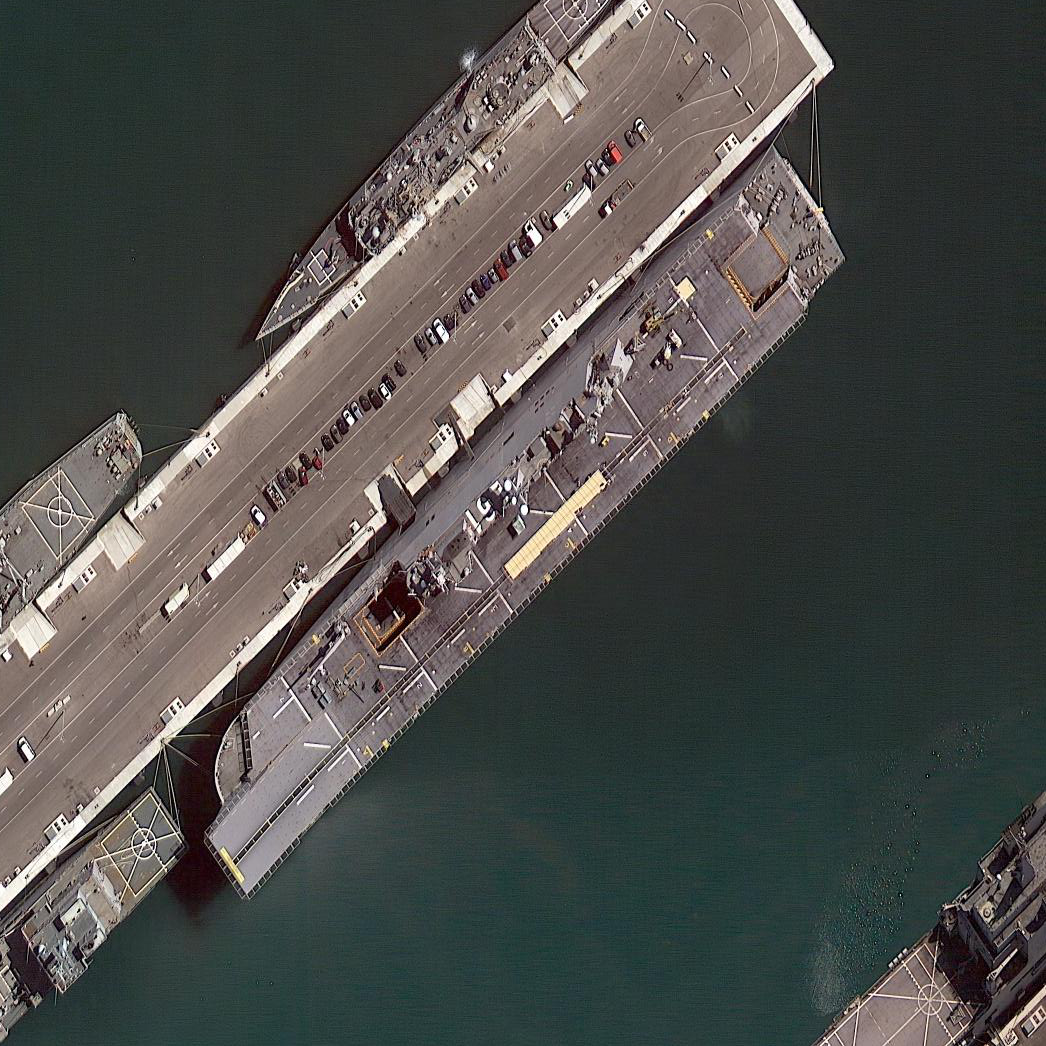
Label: assault